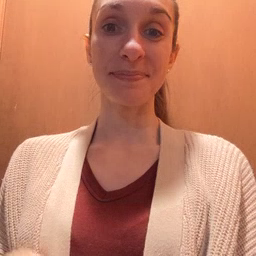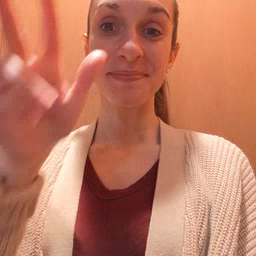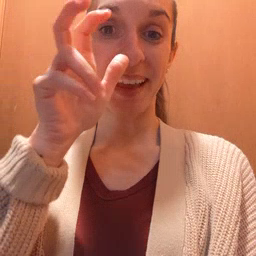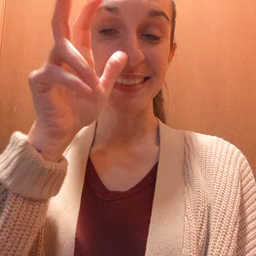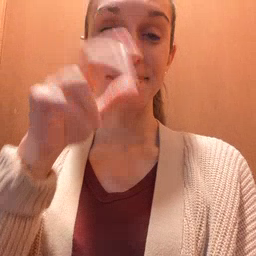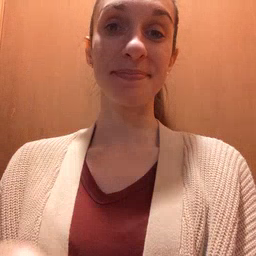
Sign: bug